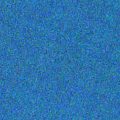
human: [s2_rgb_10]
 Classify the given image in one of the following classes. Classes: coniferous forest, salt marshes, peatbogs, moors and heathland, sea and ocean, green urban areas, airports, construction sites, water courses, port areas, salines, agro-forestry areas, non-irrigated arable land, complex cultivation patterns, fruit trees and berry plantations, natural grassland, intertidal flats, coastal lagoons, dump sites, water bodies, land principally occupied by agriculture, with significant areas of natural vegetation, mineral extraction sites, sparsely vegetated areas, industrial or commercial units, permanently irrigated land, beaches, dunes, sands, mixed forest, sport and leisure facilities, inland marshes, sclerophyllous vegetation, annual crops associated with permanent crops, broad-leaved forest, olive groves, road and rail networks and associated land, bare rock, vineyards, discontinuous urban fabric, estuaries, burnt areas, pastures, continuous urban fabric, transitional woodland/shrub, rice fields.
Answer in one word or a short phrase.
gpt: sea and ocean